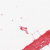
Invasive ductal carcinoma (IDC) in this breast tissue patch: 0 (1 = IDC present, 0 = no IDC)